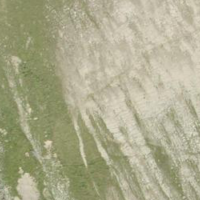
EUNIS habitat code: 26
Species observed at this site:
Phoenicurus ochruros
Motacilla cinerea
Oenanthe oenanthe
Pyrrhocorax graculus
Aquila chrysaetos
Corvus corax